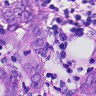
Metastatic tissue present: yes